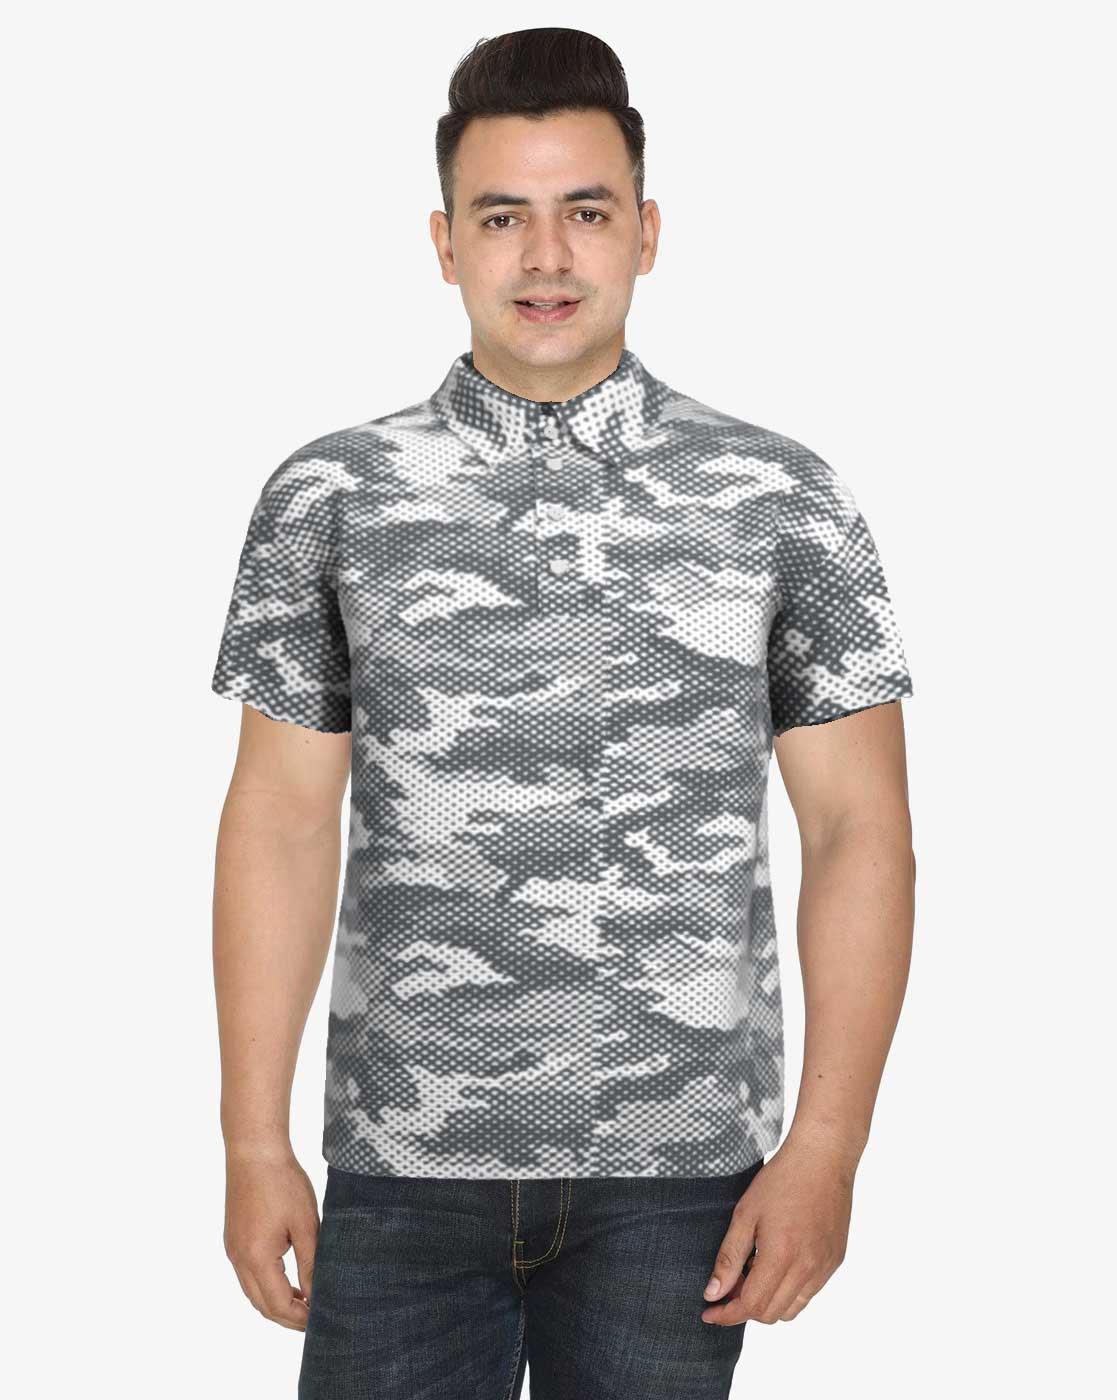
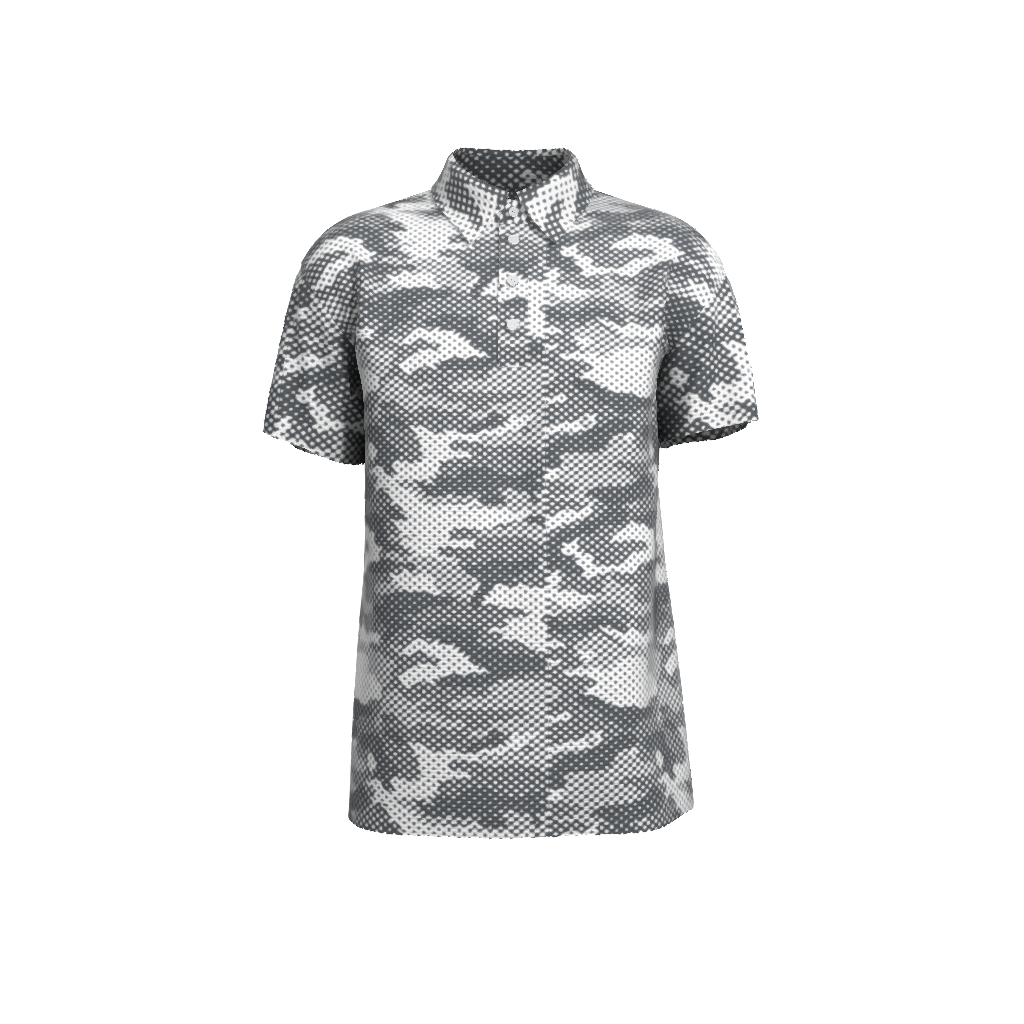
Clothing description: grey camo print polo shirt